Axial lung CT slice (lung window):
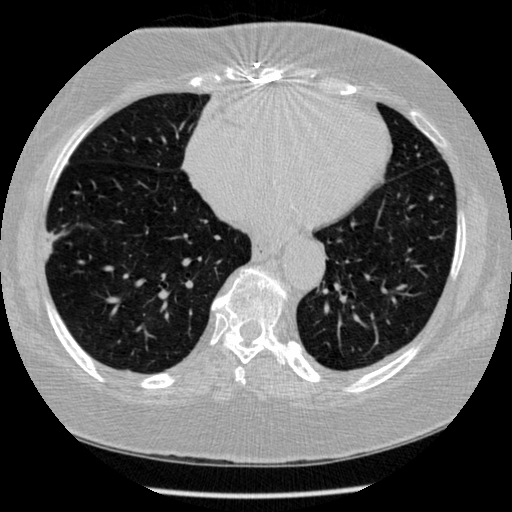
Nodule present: no